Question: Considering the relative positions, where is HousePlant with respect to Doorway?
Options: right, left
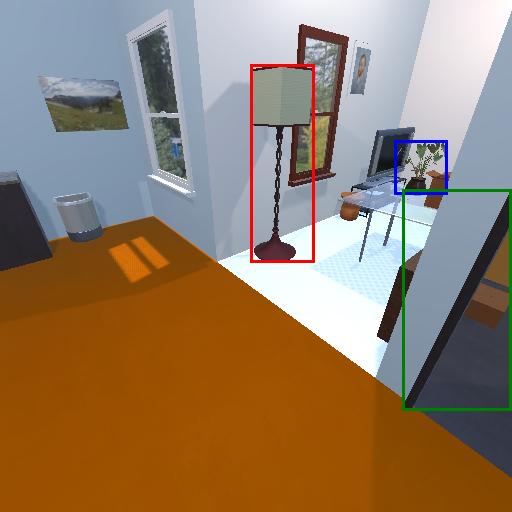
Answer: right